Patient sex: F
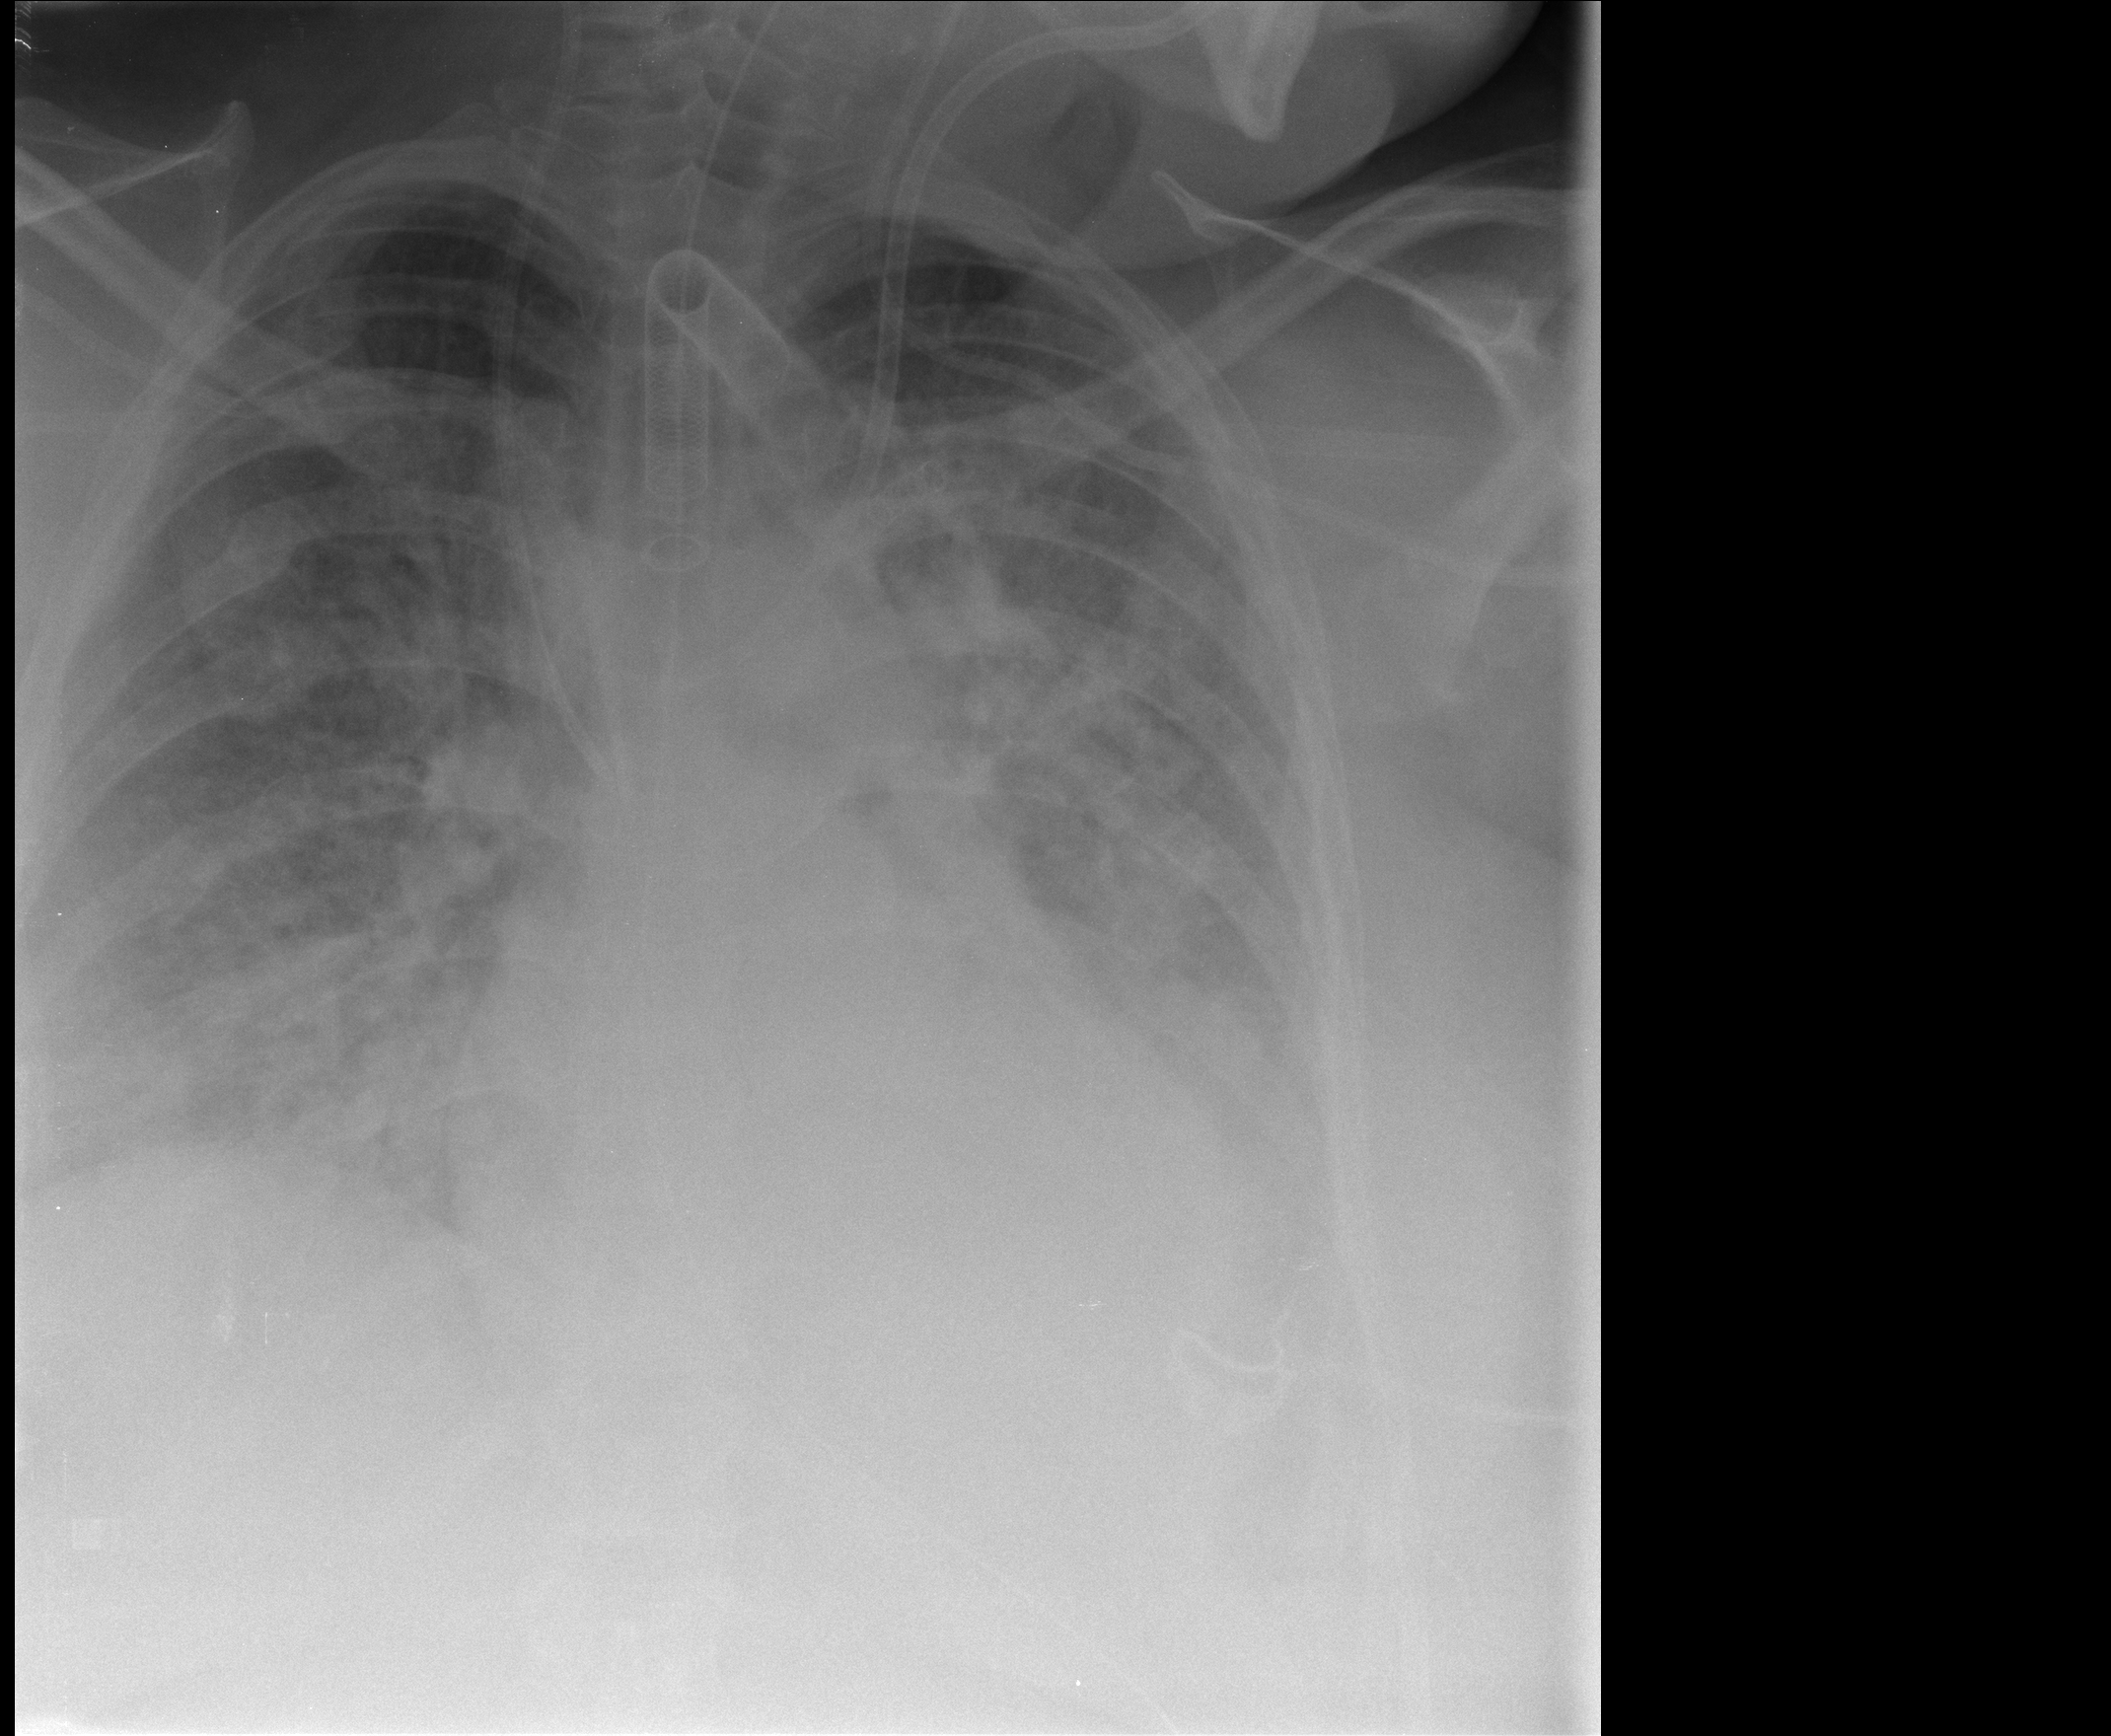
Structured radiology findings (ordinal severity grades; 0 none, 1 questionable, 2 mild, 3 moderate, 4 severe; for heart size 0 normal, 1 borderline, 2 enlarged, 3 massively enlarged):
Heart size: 0
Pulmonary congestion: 2
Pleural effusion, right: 3
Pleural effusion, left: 3
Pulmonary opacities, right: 3
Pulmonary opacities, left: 3
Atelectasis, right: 2
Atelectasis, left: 2